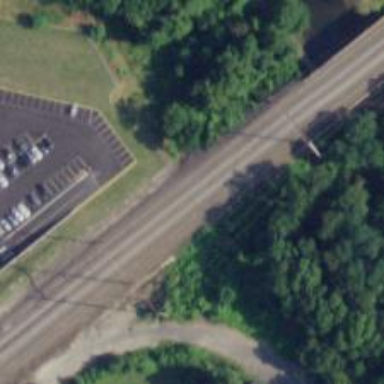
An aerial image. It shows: Railway bridge with electrified contact lines.